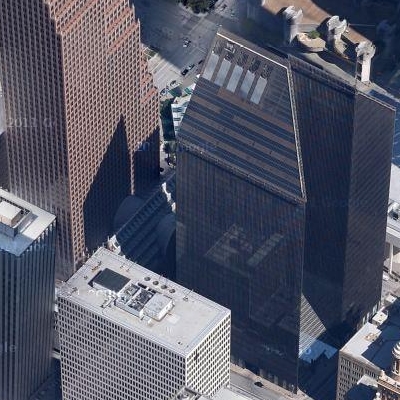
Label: Industry